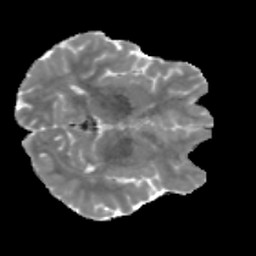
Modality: MD
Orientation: axial
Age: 24
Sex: male
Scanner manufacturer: siemens
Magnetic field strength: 3 T
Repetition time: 3.5 s
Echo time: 0.086 s